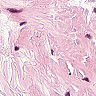
Metastatic tissue present: no